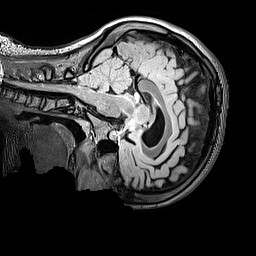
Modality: FLAIR
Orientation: sagittal
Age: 12
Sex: female
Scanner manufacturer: siemens
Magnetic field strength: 3 T
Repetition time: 5 s
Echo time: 0.388 s